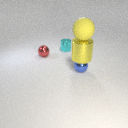
small blue metal sphere to the right of small cyan metal cylinder